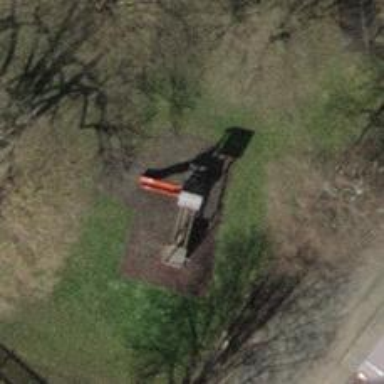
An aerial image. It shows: Playground structure.